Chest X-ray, PA view. Patient: 41 years old, sex M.
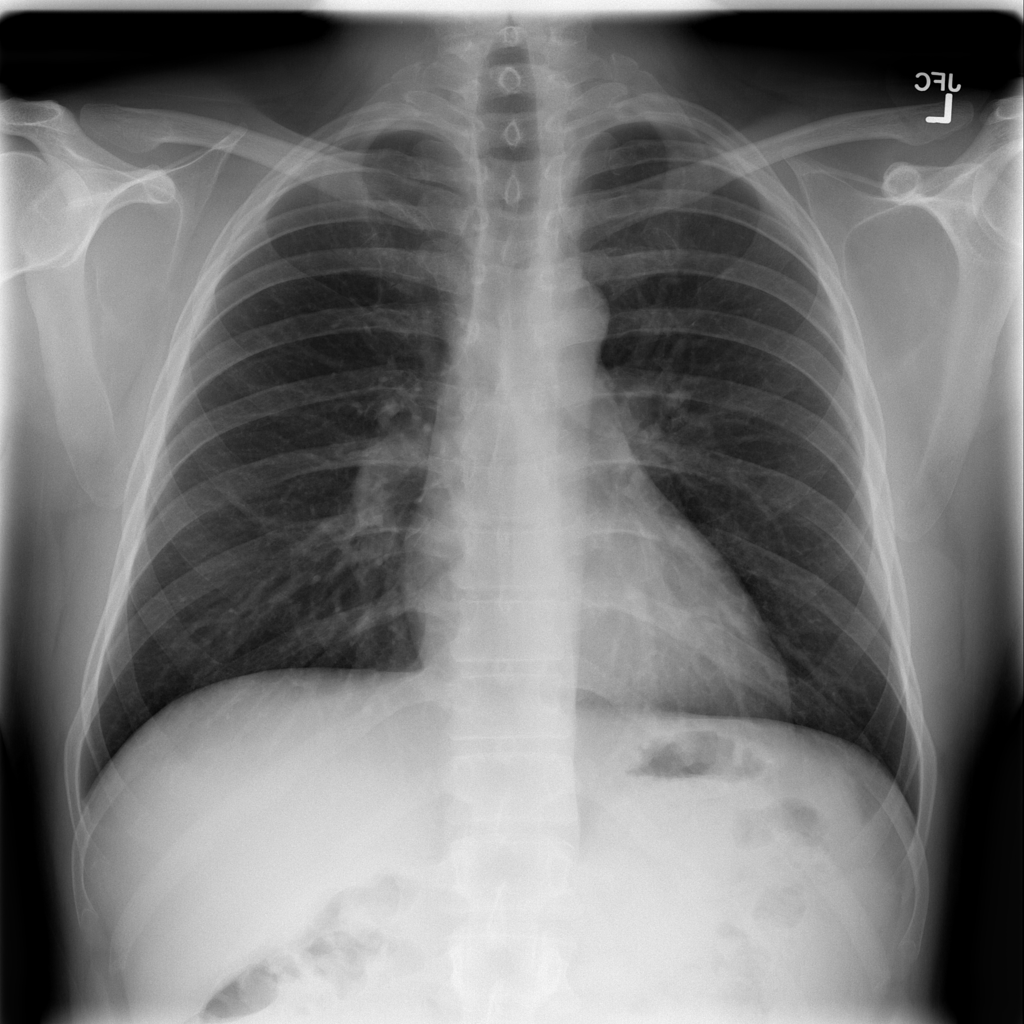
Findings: No Finding